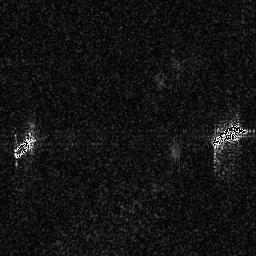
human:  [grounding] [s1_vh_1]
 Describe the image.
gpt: In the satellite image, there is  <ref>1 medium ship </ref> <box>[[81, 48, 95, 57, 0]]</box> located at right,  <ref>1 medium ship </ref> <box>[[4, 52, 14, 61, 0]]</box> located at left.